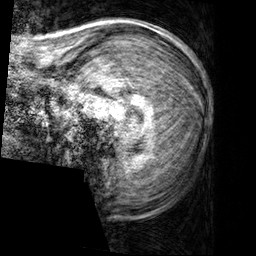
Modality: T1w
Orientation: sagittal
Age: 19
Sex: male
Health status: healthy
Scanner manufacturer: siemens
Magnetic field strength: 3 T
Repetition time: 2.3 s
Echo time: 0.00303 s